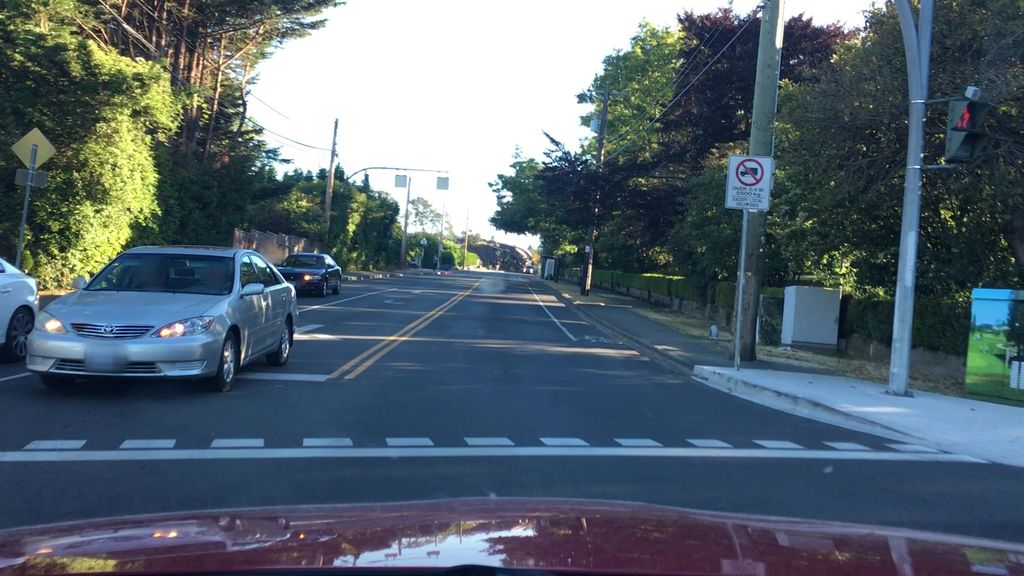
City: victoria